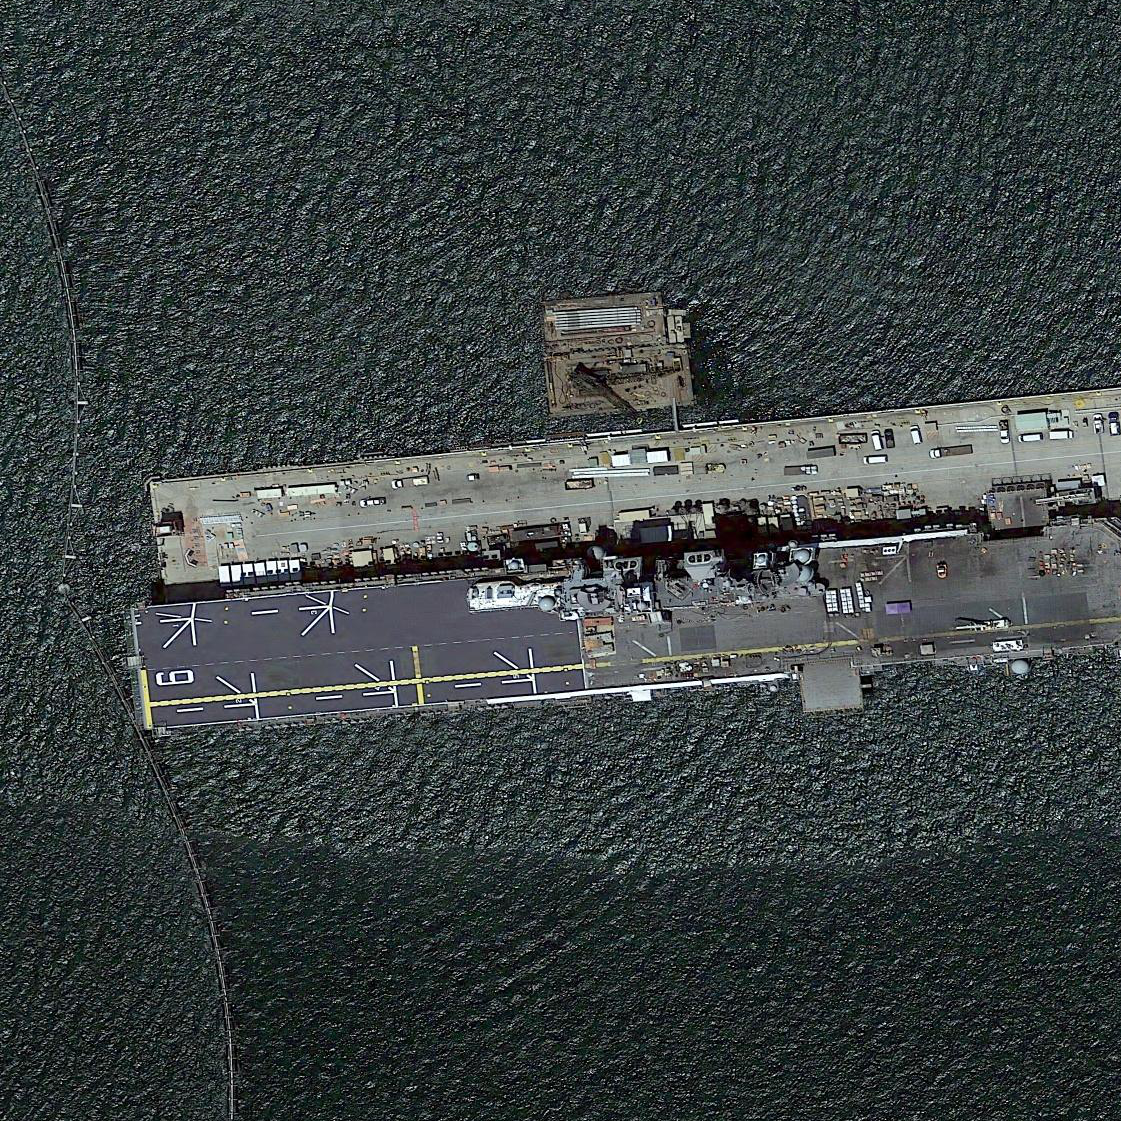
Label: Wasp-class_assault_ship